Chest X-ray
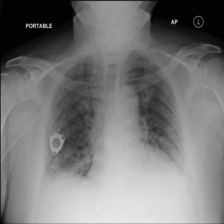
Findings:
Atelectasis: negative
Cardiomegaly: negative
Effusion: negative
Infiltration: negative
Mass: negative
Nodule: negative
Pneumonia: negative
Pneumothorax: negative
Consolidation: negative
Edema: negative
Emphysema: negative
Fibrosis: negative
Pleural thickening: negative
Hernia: negative